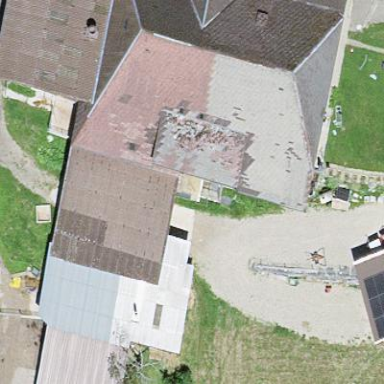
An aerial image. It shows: Farm building.